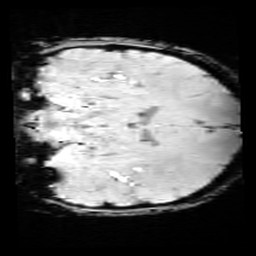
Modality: SWI
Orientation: coronal
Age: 13
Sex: female
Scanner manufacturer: siemens
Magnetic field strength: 3 T
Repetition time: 0.027 s
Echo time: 0.02 s